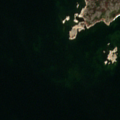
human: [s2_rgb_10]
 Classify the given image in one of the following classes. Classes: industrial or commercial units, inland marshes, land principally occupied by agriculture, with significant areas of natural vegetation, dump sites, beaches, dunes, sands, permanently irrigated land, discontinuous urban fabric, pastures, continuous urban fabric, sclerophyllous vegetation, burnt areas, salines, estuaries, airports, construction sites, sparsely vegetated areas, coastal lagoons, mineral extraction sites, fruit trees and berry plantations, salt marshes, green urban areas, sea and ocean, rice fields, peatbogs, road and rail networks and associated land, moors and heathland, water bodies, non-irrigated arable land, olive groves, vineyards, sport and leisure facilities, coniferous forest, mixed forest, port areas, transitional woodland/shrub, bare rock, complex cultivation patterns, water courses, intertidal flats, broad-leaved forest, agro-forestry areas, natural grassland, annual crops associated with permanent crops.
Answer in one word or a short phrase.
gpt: bare rock, sea and ocean